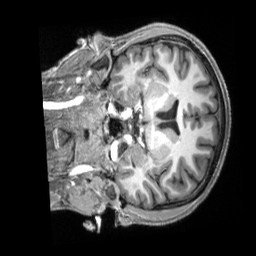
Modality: T1w
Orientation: coronal
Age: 24
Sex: male
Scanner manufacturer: siemens
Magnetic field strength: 3 T
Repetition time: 2.3 s
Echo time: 0.00229 s